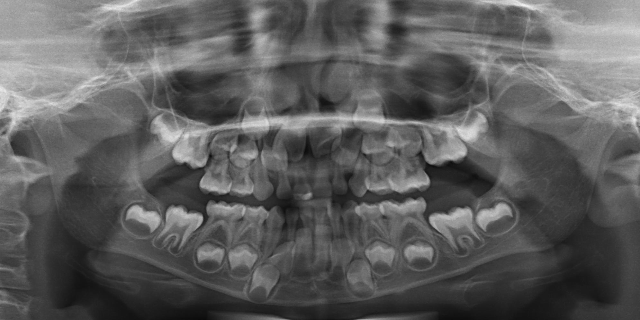
adult